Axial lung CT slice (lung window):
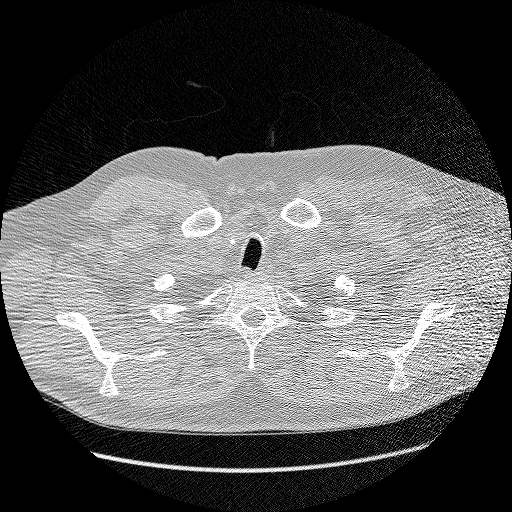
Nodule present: no